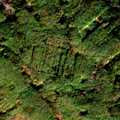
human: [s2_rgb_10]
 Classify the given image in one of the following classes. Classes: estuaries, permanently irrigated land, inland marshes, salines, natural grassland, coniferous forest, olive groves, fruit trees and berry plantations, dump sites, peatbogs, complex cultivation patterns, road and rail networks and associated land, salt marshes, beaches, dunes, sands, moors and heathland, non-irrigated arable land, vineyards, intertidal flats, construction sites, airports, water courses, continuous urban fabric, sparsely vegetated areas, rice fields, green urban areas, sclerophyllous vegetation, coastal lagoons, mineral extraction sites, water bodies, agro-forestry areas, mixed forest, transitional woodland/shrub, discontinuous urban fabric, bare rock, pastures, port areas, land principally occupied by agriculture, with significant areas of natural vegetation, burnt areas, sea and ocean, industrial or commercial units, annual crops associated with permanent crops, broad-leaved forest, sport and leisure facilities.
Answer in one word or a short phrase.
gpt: broad-leaved forest, mixed forest